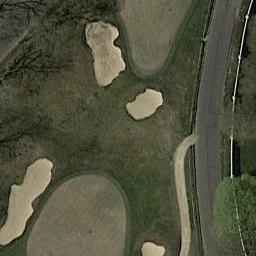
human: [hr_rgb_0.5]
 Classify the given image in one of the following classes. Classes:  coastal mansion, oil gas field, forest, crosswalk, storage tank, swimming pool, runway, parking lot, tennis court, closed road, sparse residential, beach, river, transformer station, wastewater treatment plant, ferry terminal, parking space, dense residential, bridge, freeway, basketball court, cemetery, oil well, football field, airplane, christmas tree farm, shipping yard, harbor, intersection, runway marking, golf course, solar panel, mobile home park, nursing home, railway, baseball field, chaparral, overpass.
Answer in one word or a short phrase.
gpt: golf course